Interaction volume radius: 10 \u00c5
Interaction volume height: 10 \u00c5
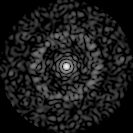
Disorder parameter: 0.8695